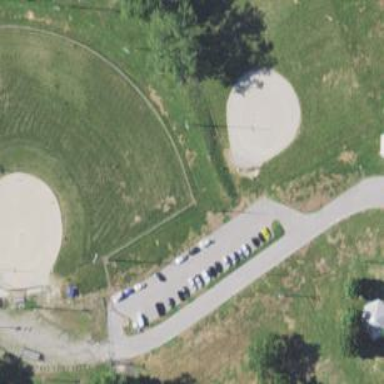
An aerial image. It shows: Baseball pitch for leisure land activities.